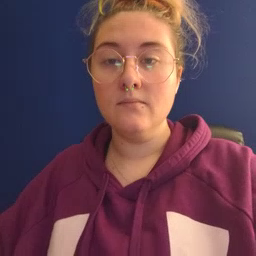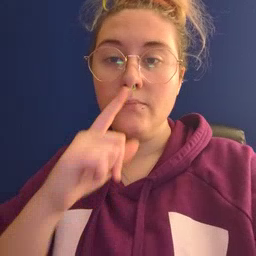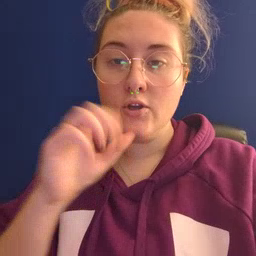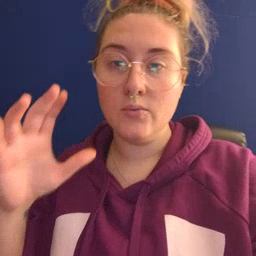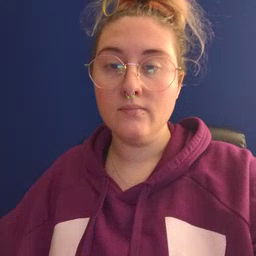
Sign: balloon